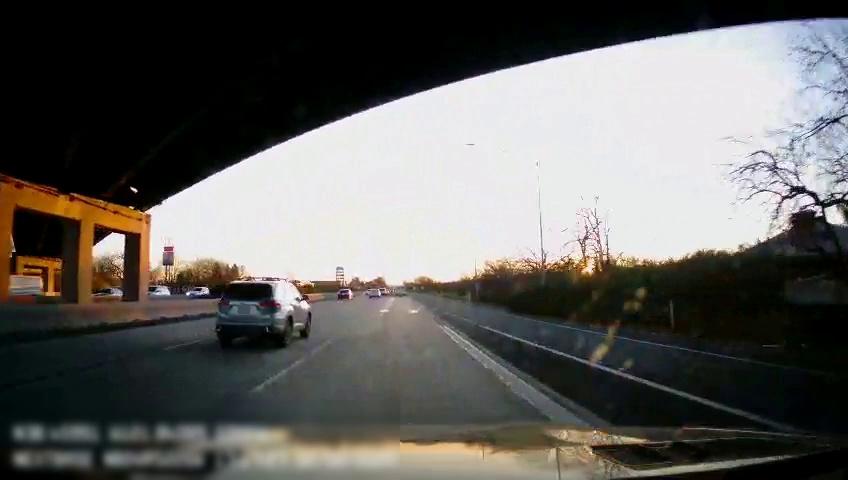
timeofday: Dusk/Dawn/Twilight
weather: Sunny
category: Drivable Space
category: Vehicles | Van
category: Vehicles | Car
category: Vehicles | SUV
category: Vehicles | SUV
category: Vehicles | Other LV
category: Vehicles | Car
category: Vehicles | SUV
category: Vehicles | Car
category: Lanes | Current Lane
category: Lanes | Alternate Lane
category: Lanes | Alternate Lane
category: Lanes | Alternate Lane
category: Lanes | Alternate Lane